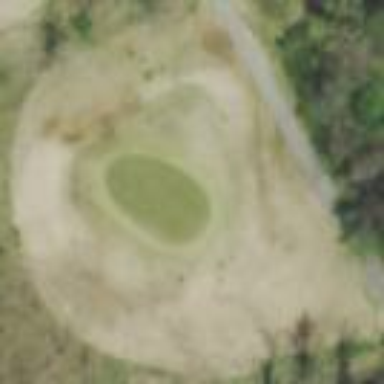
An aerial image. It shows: Scenic golf fairway.